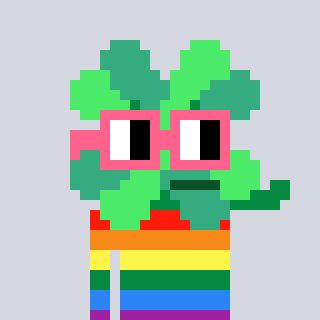
a pixel art character with square pink glasses, a clover-shaped head and a grayscale-colored body on a cool background